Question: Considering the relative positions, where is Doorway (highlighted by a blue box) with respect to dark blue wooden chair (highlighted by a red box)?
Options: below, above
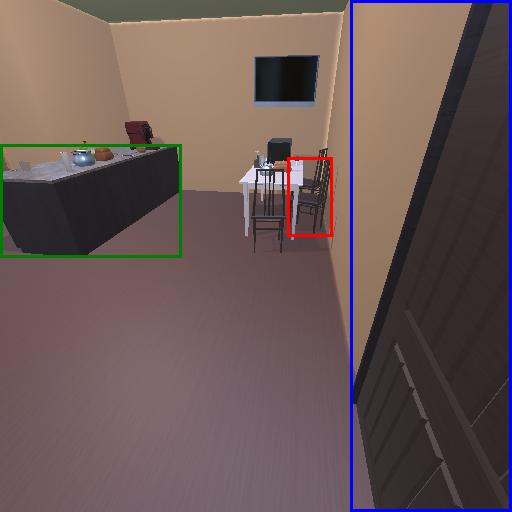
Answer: below